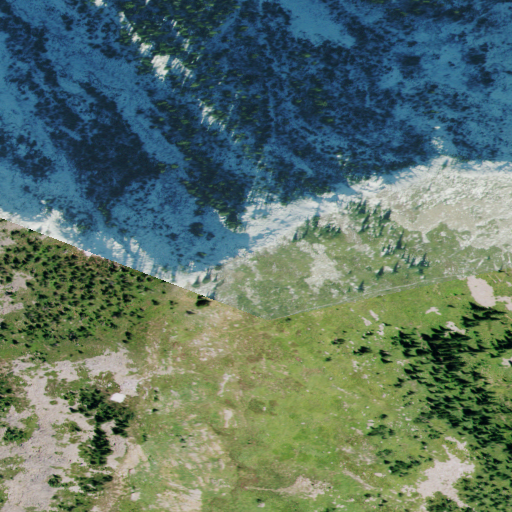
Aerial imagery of mountains in Montana named Bitterroot Mountains containing shrub, evergreen forest, grassland, and barren land